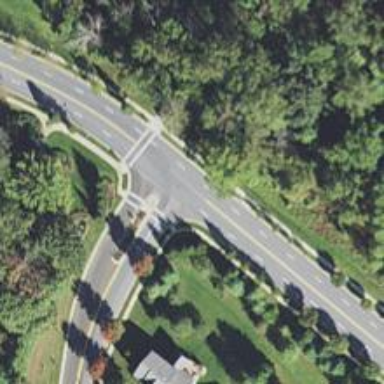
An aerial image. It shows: Marked crossing on the road.